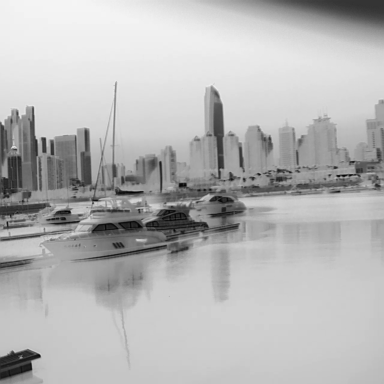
There are four canoes in the infrared image.